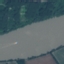
Land use / land cover: River